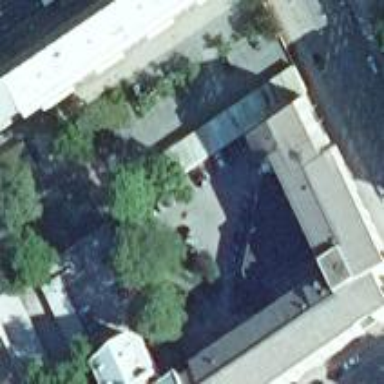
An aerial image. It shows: Building.